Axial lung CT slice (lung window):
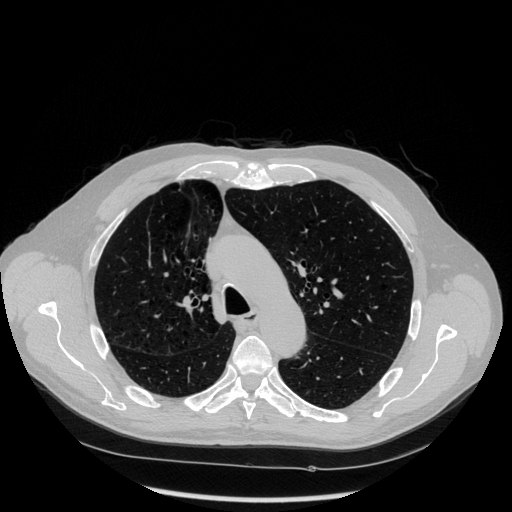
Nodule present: no